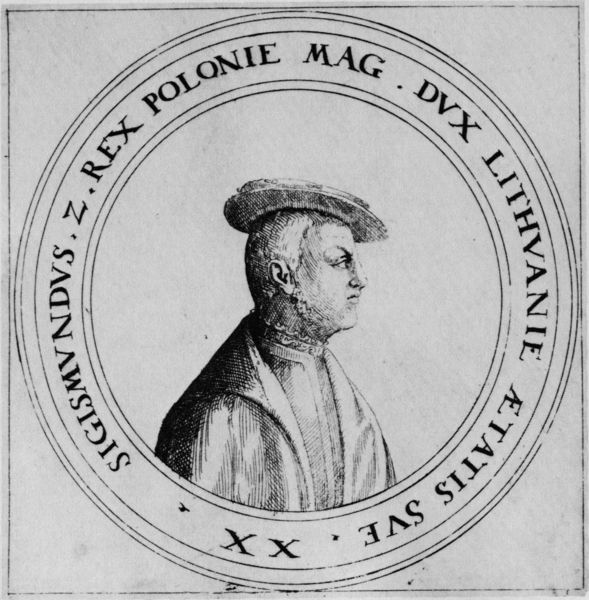
Titel: Bildnis von Sigismund II von Polen
Künstler: Augustin Hirschvogel
Institution: (Seriendruck)
Schlagwörter: kopf, mann, umhang, haar, hut, mund, nase, ohr, profil, schwarz, weiss, blick, anzug, bart, hemd, jacke, mütze, augen, gesicht, kragen, rahmen, bild, bildnis, portrait, porträt, auge, gewand, haare, mantel, spitzen, brustbild, krone, renaissance, kreis, rund, kopfbedeckung, schrift, papier, ansicht, grafik, könig, inschrift, name, penis, buch, medaillon, druck, schwarz weiß, radierung, stich, seite, herrscher, barett, seiten, halbprofil, zahl, mittelalter, mönch, siegel, kupferstich, zwanzig, münze, jahrhundert, latein, geand, rex, litauen, polen, sigismund, sigmund, krasue, müte, sigismud, umshcrift, lutschen, hu, könig latein, xx, ehrenzeichen, polnischer köpnig, lithauen, radierunglitauen